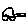
Label: car